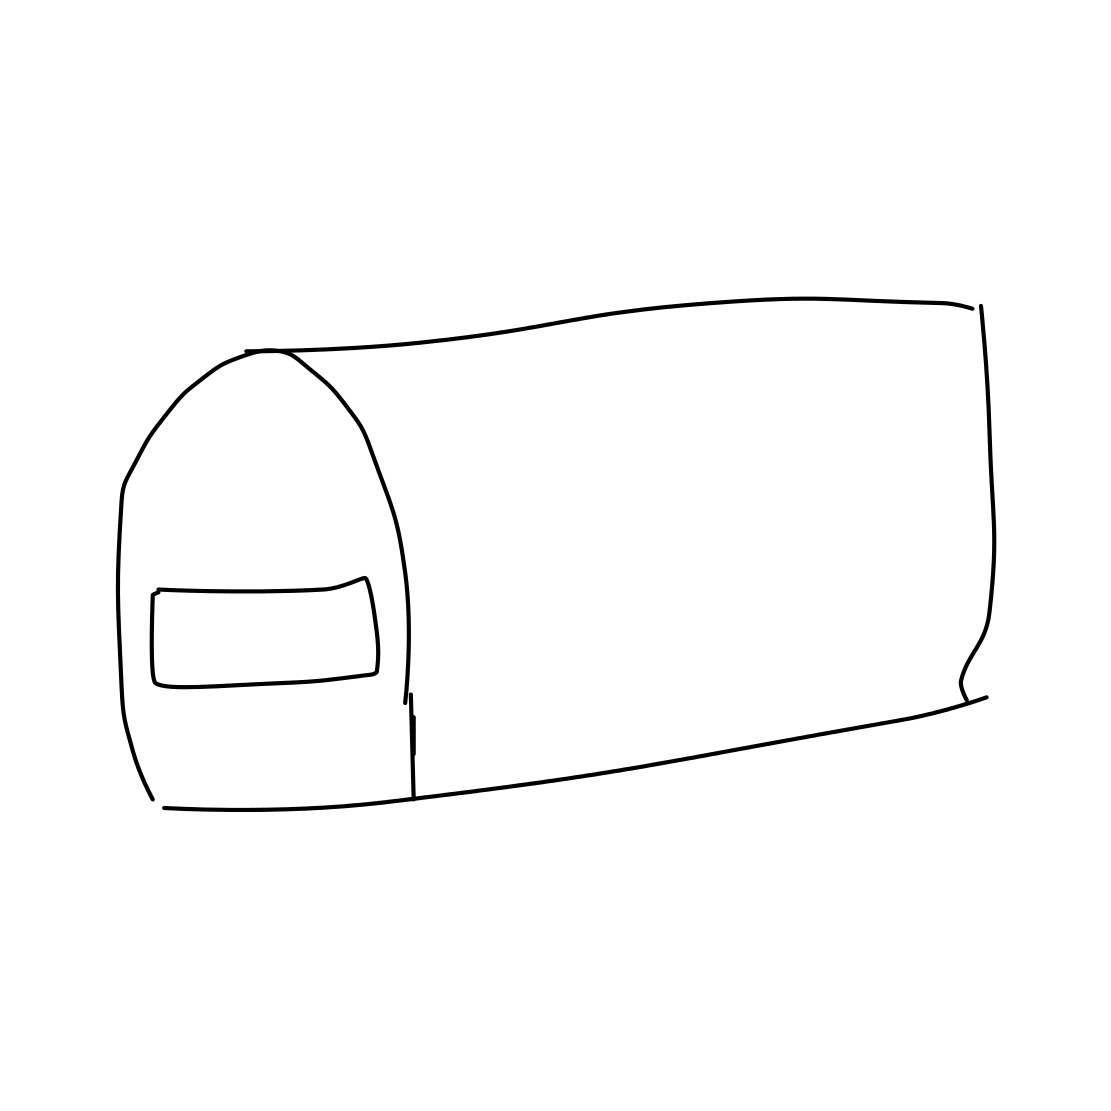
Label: mailbox